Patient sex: M
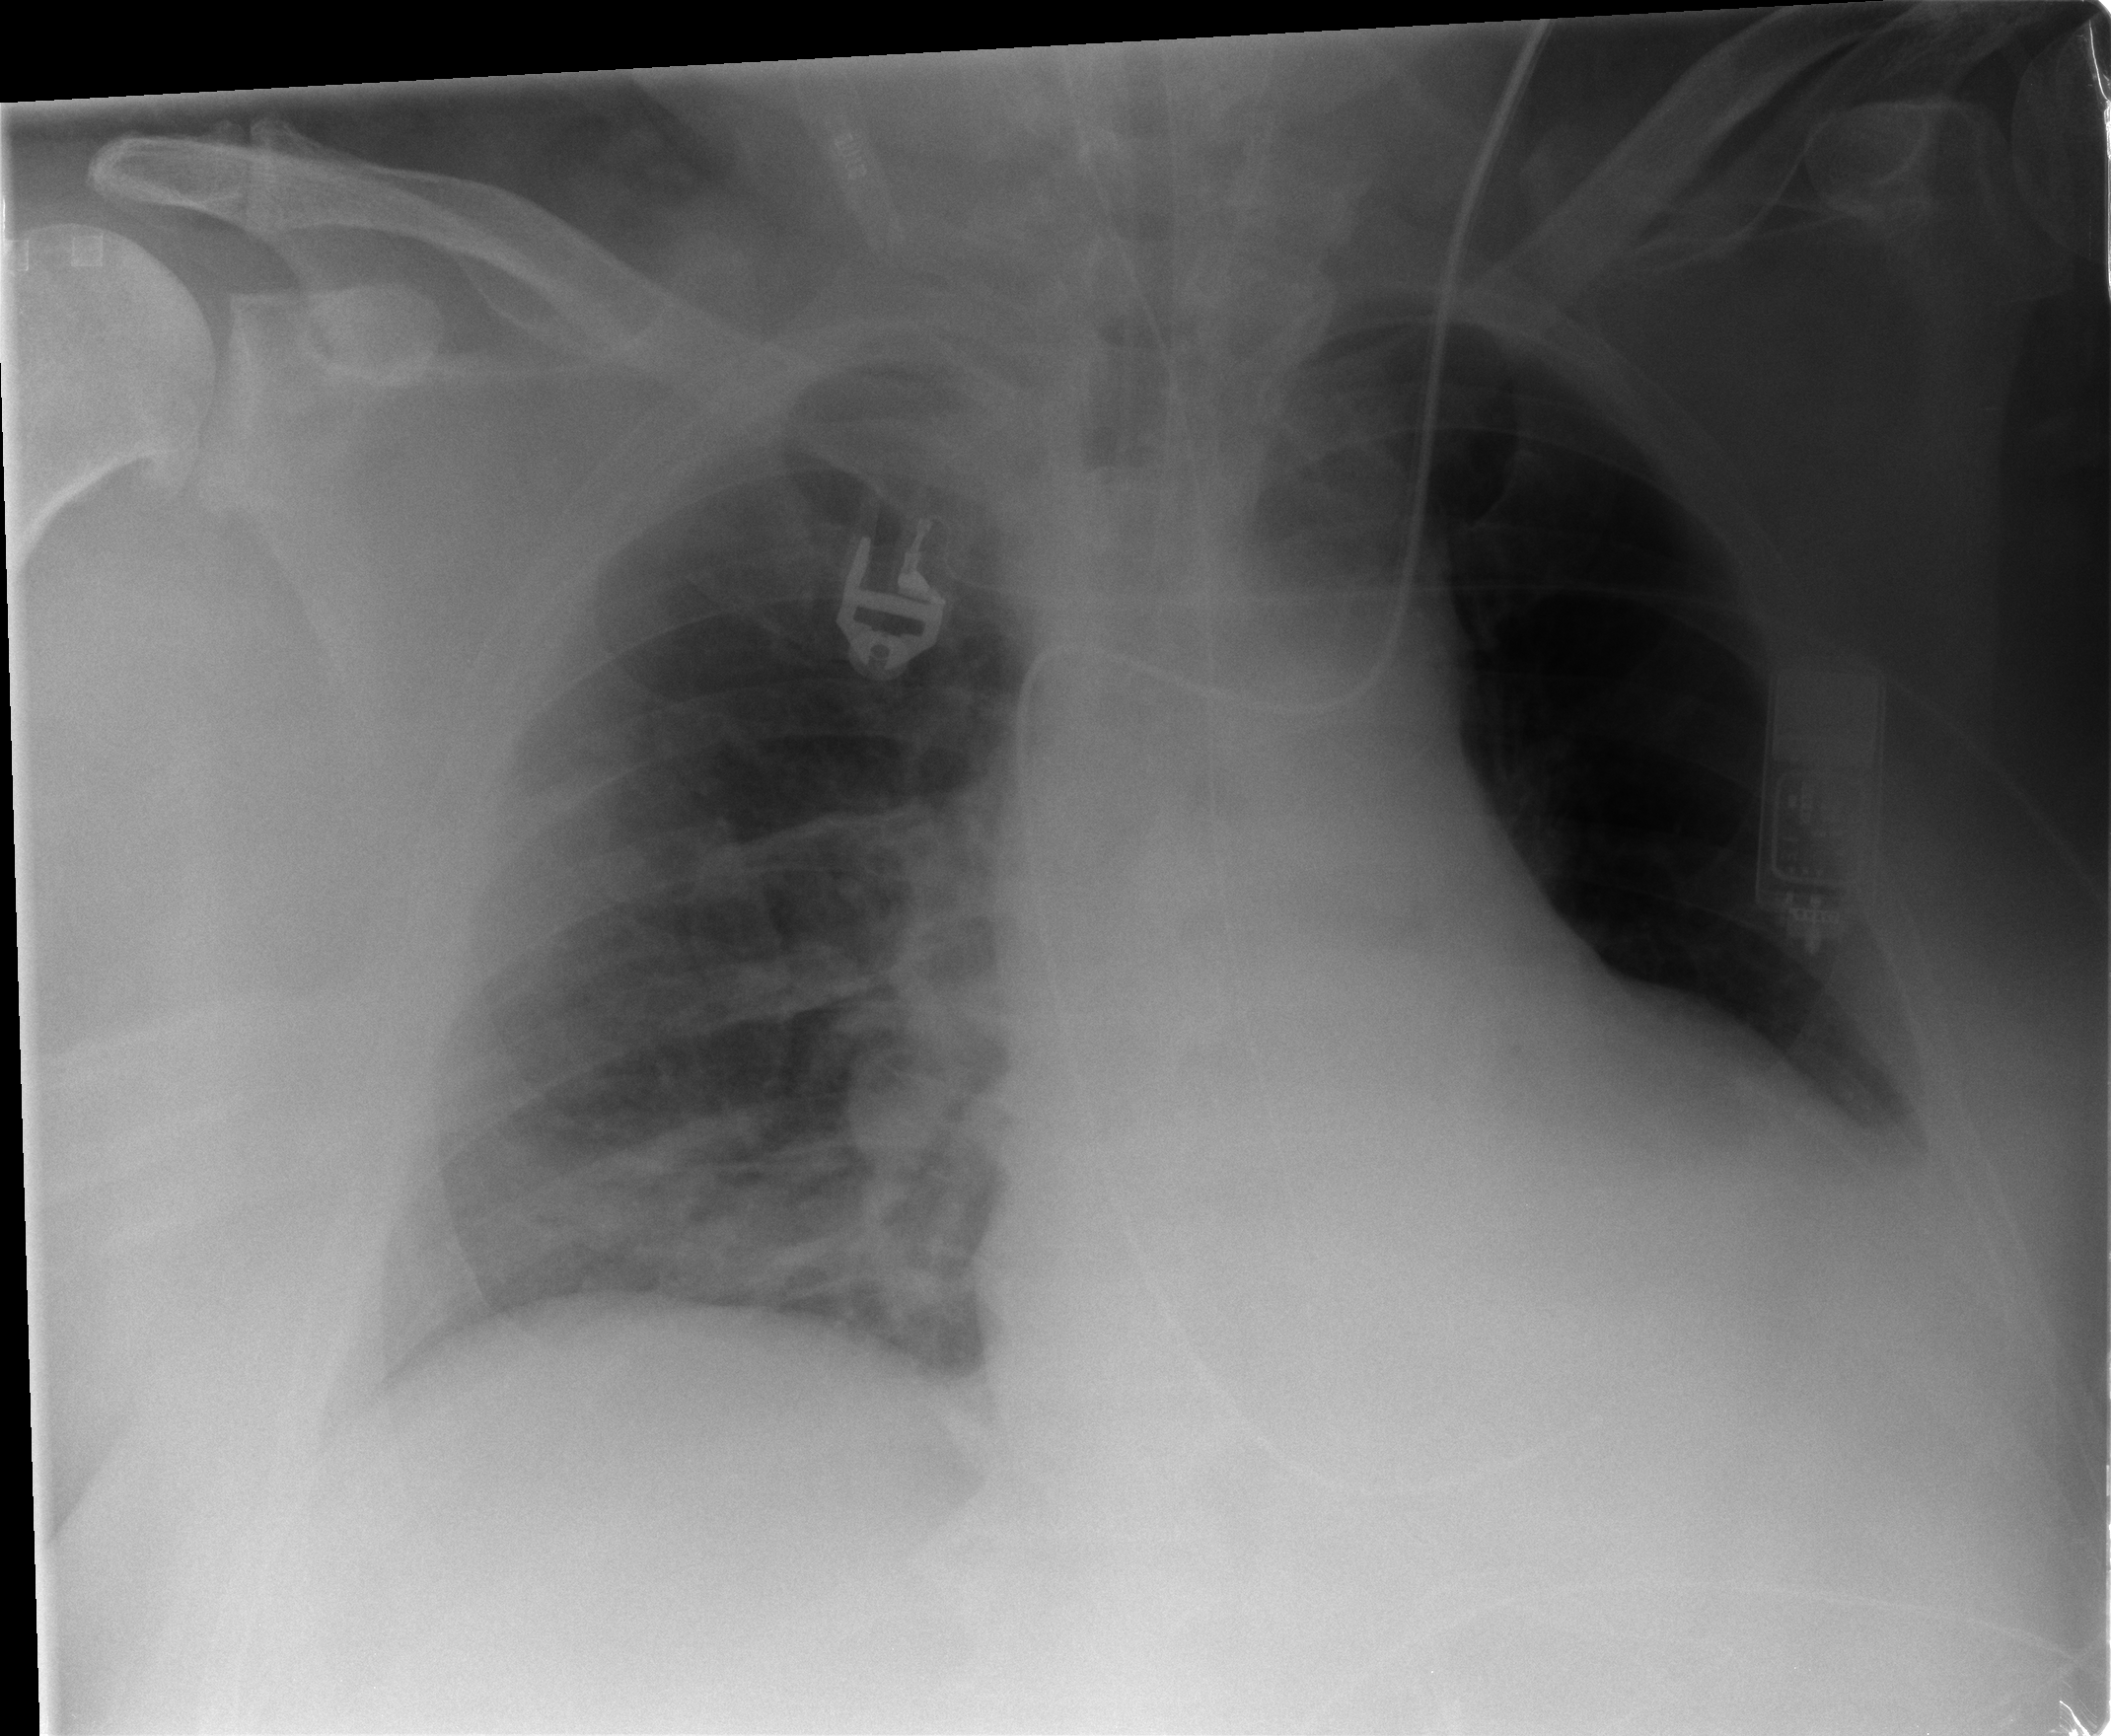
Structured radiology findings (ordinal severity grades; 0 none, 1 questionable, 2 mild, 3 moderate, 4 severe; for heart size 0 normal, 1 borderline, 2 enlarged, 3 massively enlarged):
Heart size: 2
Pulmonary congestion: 0
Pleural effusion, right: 1
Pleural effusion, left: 2
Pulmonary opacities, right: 1
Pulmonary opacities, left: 0
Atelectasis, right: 2
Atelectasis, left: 2